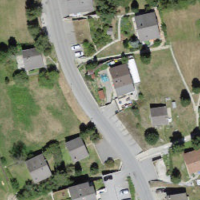
EUNIS habitat code: 55
Species observed at this site:
Papilio machaon